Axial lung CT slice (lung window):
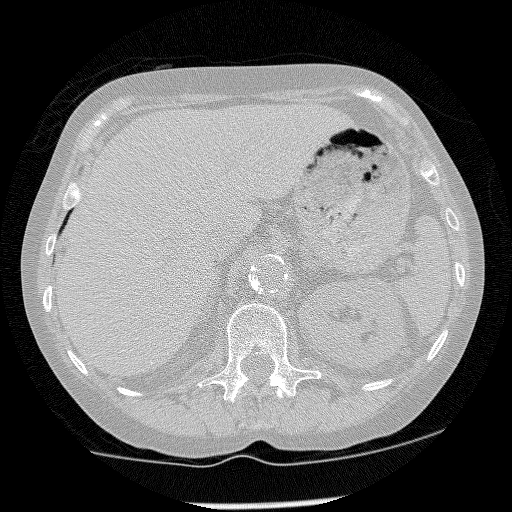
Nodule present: no